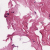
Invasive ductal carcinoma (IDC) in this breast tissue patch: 0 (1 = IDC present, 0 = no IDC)